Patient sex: F
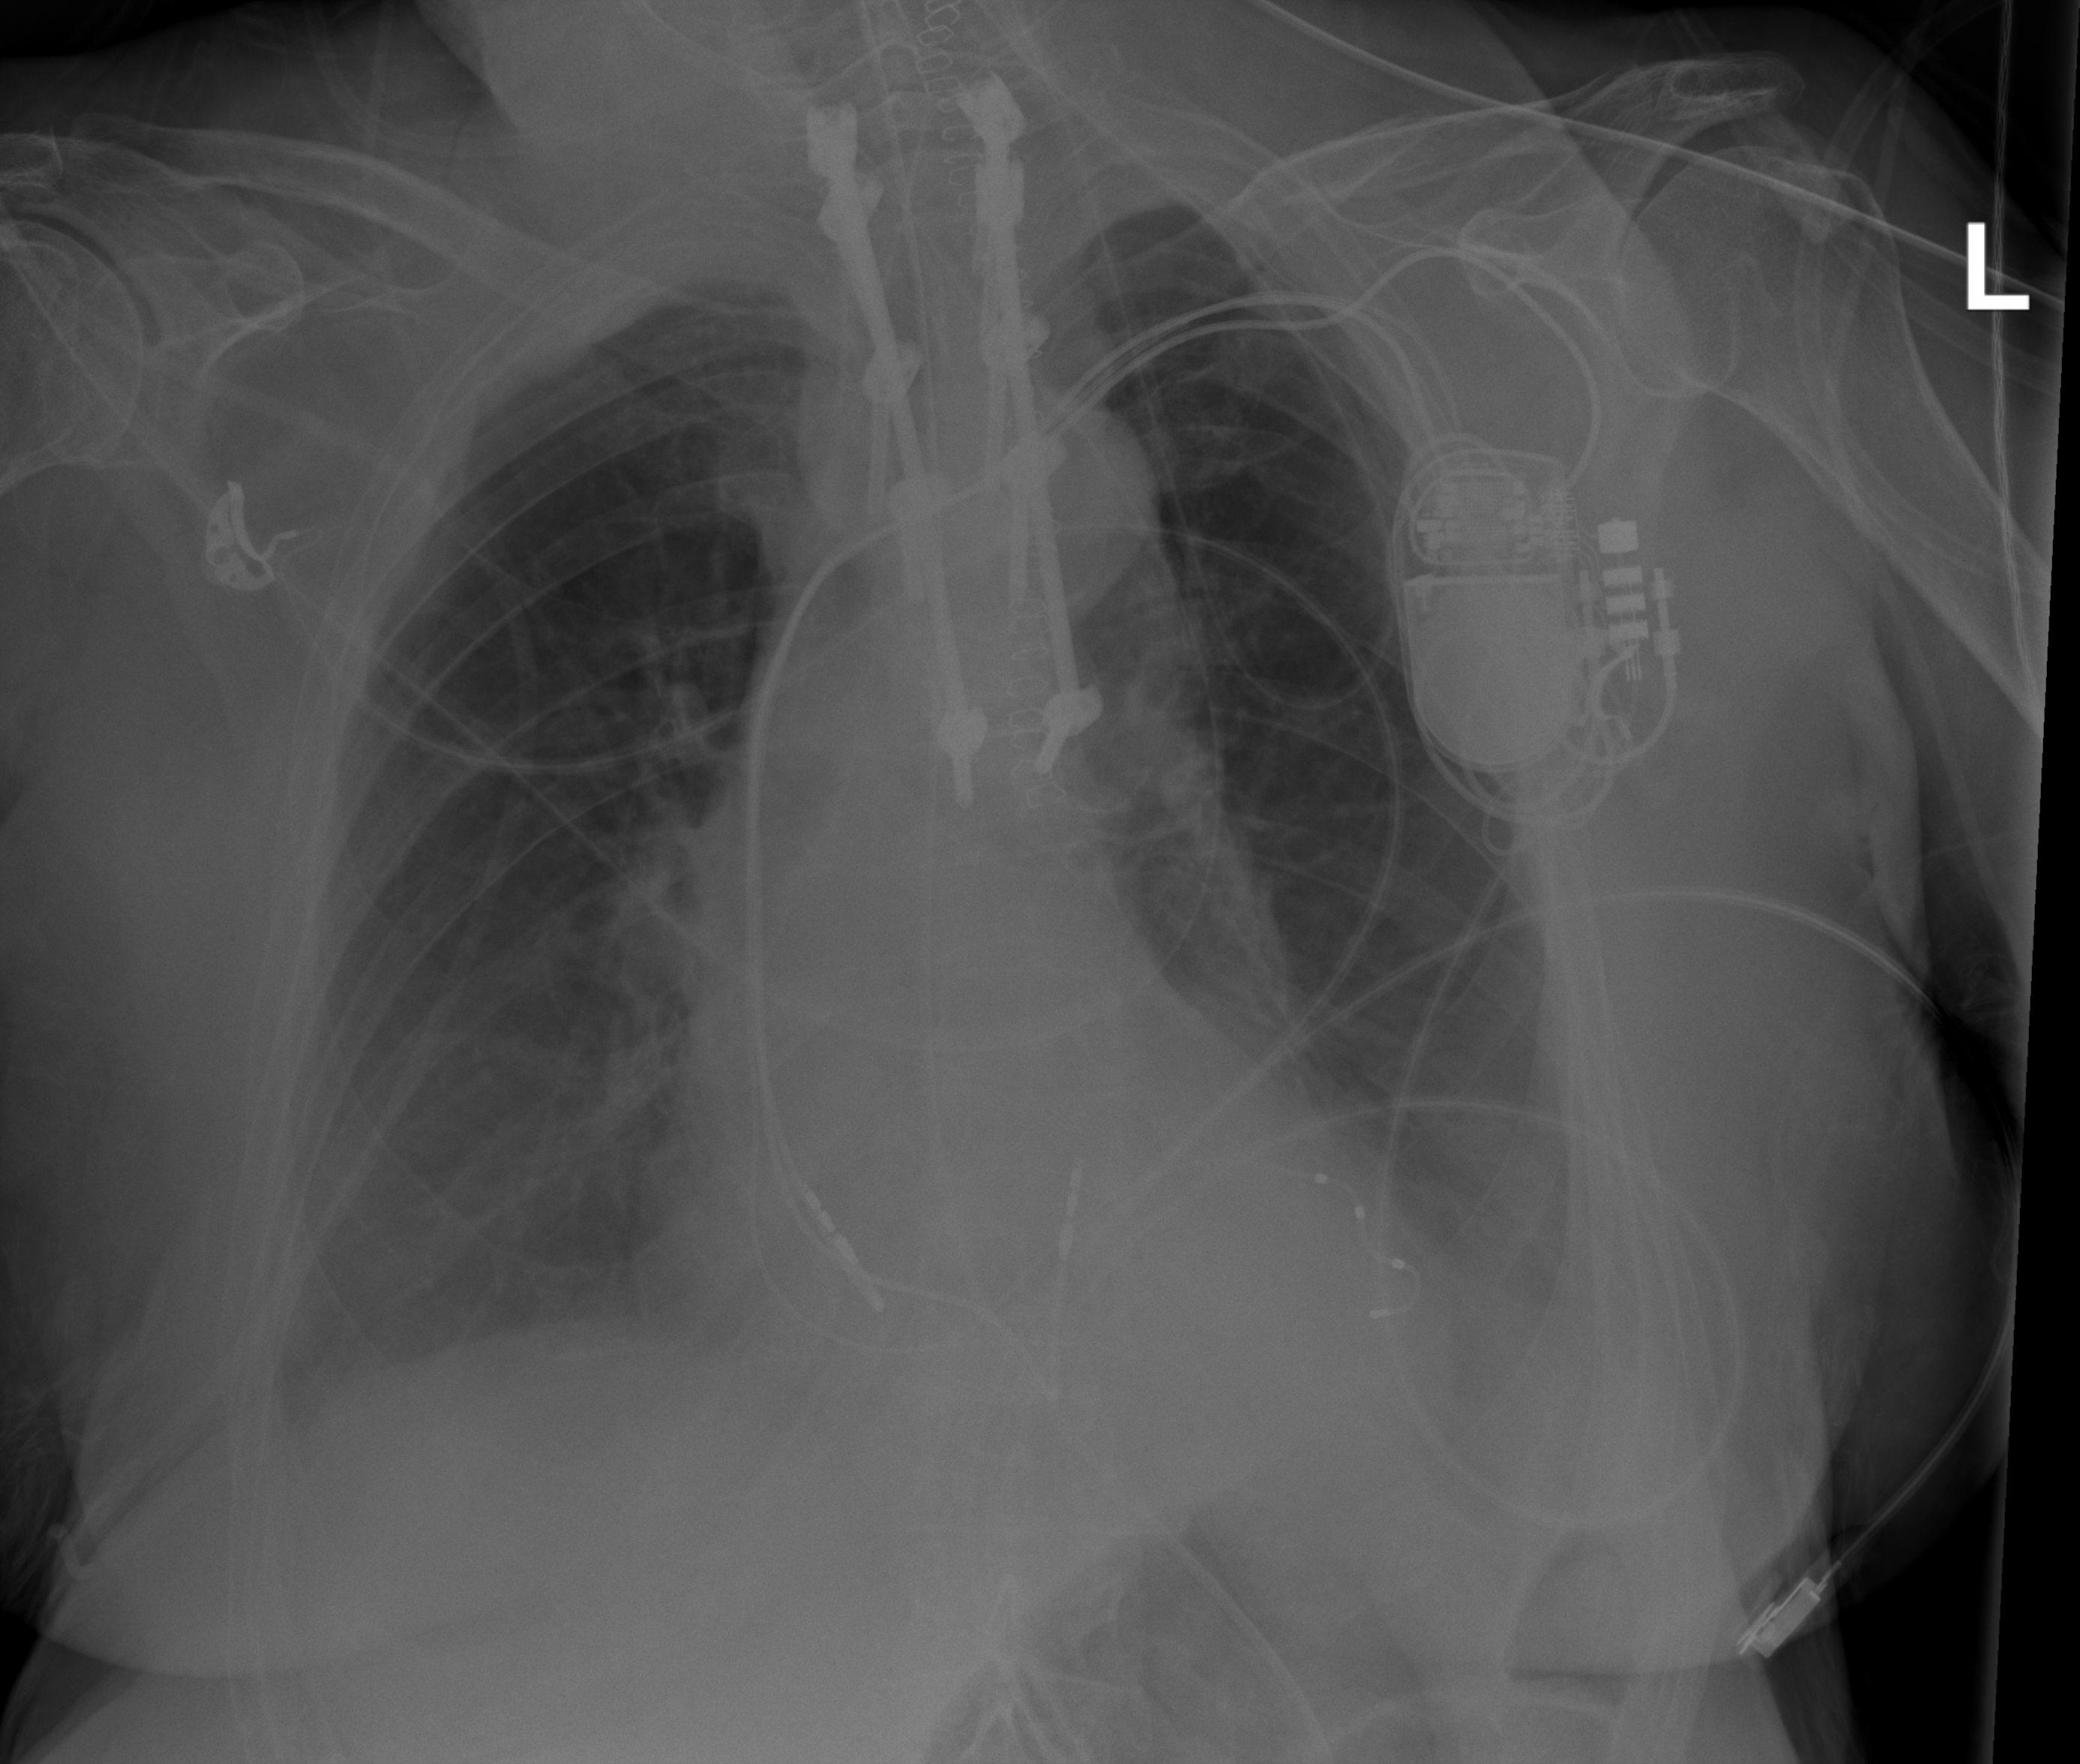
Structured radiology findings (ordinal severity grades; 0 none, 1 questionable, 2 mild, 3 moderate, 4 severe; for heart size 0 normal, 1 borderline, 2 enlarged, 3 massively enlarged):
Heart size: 0
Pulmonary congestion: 0
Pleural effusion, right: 2
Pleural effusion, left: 3
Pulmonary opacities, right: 0
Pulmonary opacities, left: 0
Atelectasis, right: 1
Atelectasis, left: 2